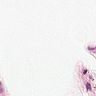
Metastatic tissue present: no